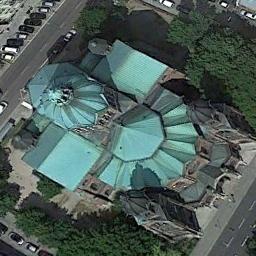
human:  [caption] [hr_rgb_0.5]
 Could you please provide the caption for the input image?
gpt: This is a church  It is made of blue brick .

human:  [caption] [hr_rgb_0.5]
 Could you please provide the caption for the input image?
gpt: There is a church with blue roof next to a parking lot and some trees .

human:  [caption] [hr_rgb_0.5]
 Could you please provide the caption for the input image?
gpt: The green church with three towers of different shapes and the rest of the church has some sloping roofs .

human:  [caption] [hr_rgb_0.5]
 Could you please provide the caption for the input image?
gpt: A cathedral with a cyan roof  The main house in the middle of the church has a round roof  There are many trees and parked vehicles around the church .

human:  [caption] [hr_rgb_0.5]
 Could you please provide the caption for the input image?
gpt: There are many trees near the church .